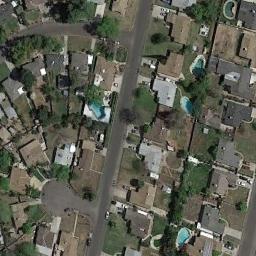
Label: residential